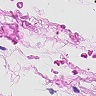
Metastatic tissue present: no